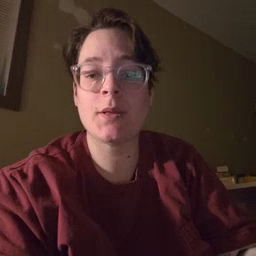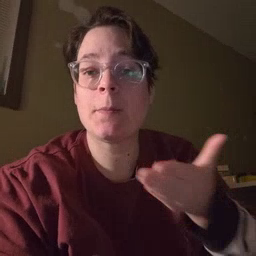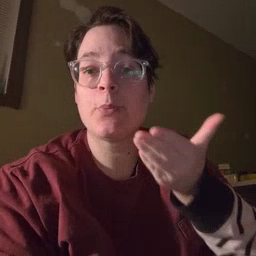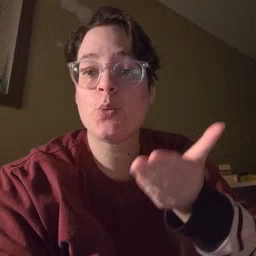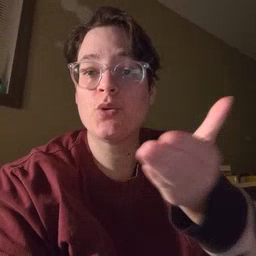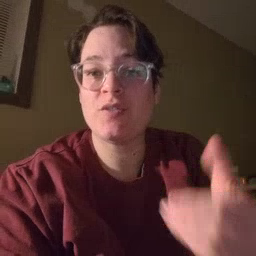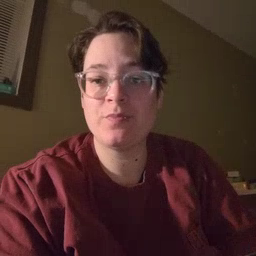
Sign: boat